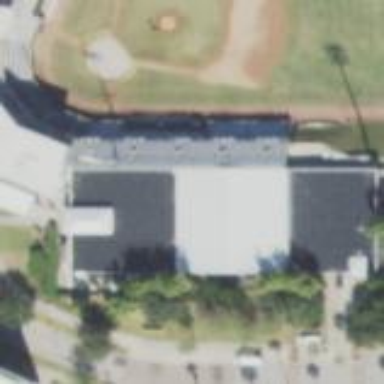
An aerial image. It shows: Stadium building for baseball matches.